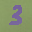
Label: 3